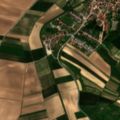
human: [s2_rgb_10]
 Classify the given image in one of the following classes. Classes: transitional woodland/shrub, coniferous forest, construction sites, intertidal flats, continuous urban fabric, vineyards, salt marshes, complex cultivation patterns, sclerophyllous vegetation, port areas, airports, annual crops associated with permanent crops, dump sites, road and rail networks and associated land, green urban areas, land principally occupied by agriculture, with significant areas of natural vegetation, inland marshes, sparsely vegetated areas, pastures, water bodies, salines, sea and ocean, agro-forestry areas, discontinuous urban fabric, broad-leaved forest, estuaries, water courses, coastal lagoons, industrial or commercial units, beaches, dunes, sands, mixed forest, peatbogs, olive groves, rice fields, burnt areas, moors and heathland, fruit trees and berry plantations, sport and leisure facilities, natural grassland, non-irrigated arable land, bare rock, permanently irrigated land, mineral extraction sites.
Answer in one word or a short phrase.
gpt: discontinuous urban fabric, non-irrigated arable land, vineyards, broad-leaved forest